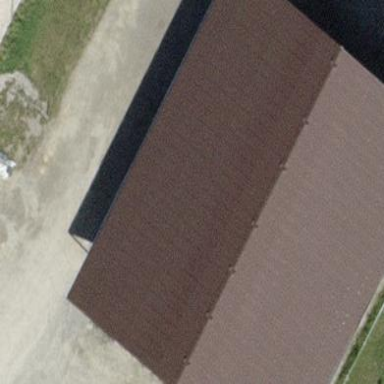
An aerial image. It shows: Farm auxiliary building with gabled roof.